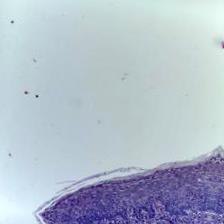
Diagnosis: OSCC